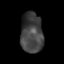
Tissue: prostate
Cell type: T cells
Senescence score: 0.3577
Nuclear area (px): 881
Mean DAPI intensity: 65.283